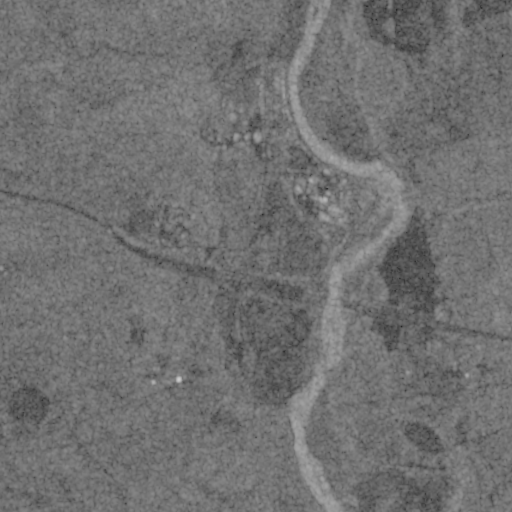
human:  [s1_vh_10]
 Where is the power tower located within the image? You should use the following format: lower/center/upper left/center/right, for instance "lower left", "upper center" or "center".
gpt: The power tower is located in the lower of the image.
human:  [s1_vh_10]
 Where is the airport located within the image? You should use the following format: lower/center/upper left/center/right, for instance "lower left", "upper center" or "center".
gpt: There is no airport in the image.

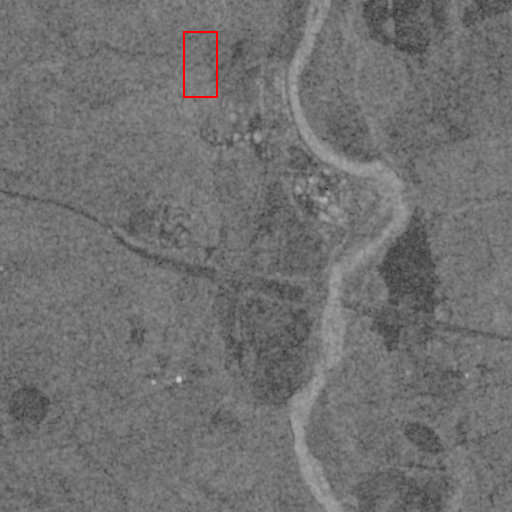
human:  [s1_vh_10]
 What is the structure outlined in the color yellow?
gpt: There is no yellow outline.
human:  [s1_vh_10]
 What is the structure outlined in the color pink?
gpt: There is no structure outlined in pink.